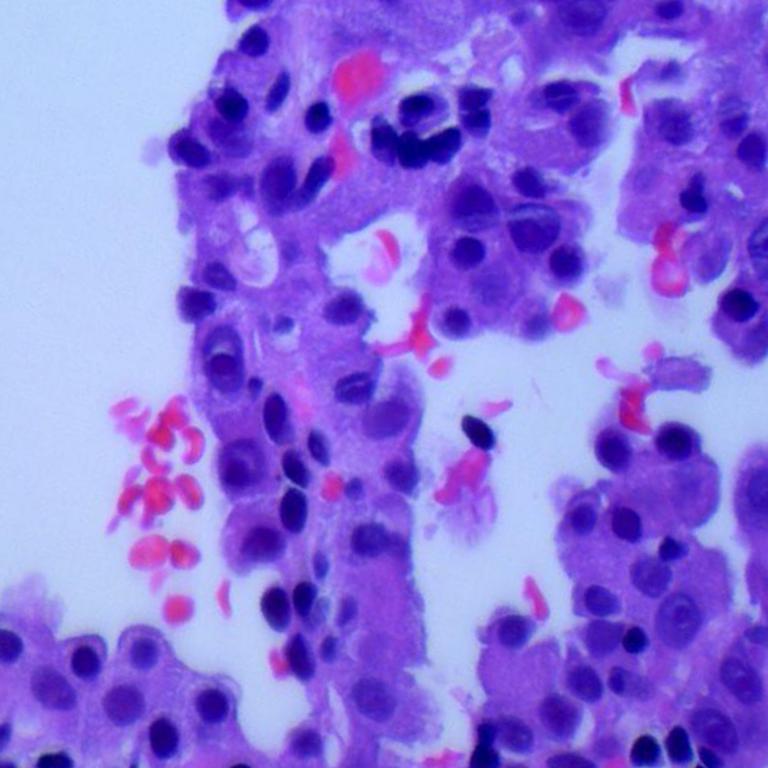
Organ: lung
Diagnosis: adenocarcinomas